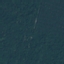
Land use / land cover class: Forest